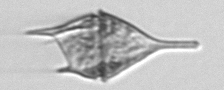
Label: Tripos_lineatus